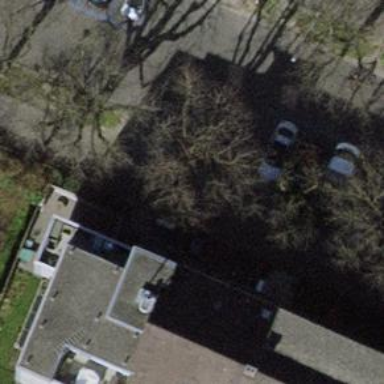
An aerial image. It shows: Bicycle parking area.